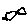
Label: fish